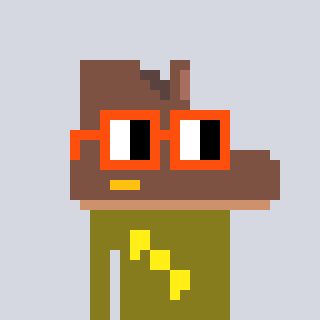
a pixel art character with square orange glasses, a boot-shaped head and a gunk-colored body on a cool background